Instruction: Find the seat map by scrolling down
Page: seats
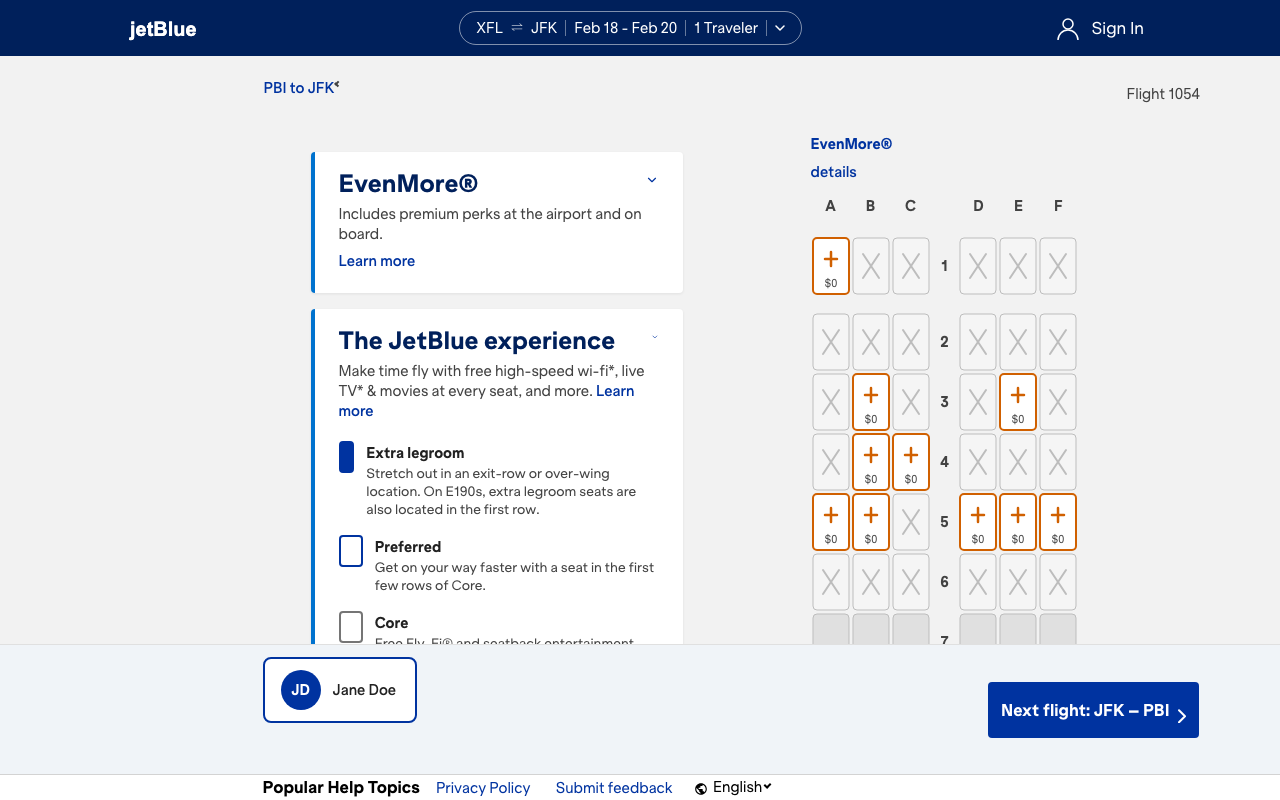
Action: scroll